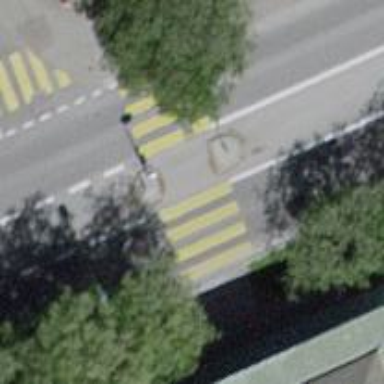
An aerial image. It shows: Asphalt footway with marked crossing that includes pedestrian island.